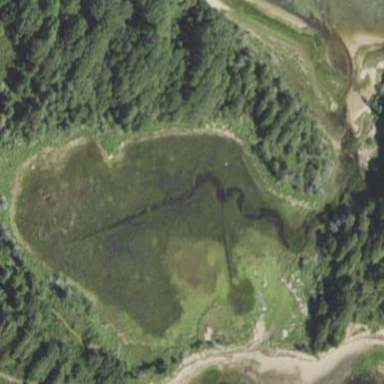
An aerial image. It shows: Saltmarsh wetland.